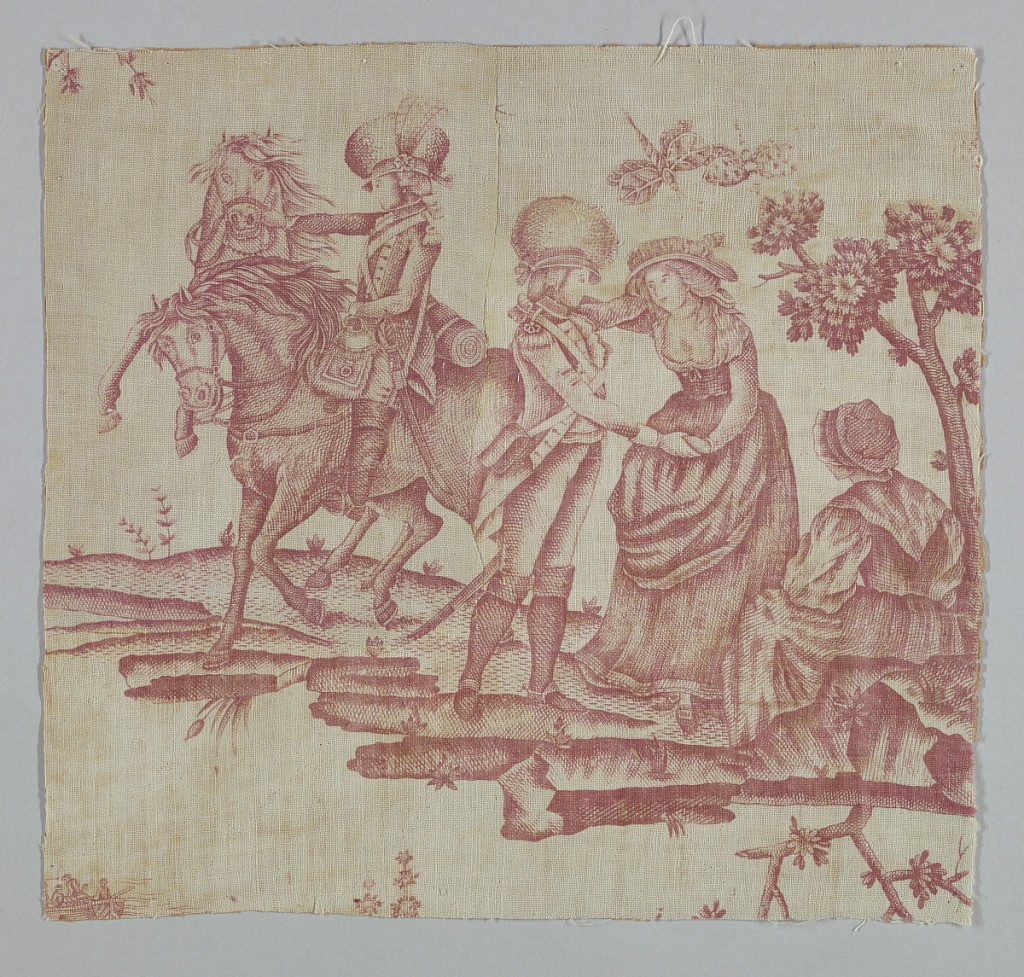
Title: Fragment
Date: ca. 1780
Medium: cotton Technique: printed on plain weave
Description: Fragment shows a couple embracing while a seated female figure looks on. In the background is a soldier mounted on a horse. He uses one hand to restrain a rearing horse. In red on white.